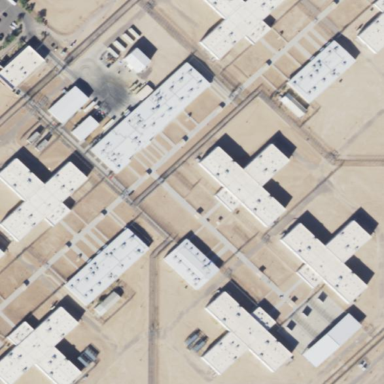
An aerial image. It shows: Prison facility surrounded by fence.